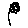
Label: flower